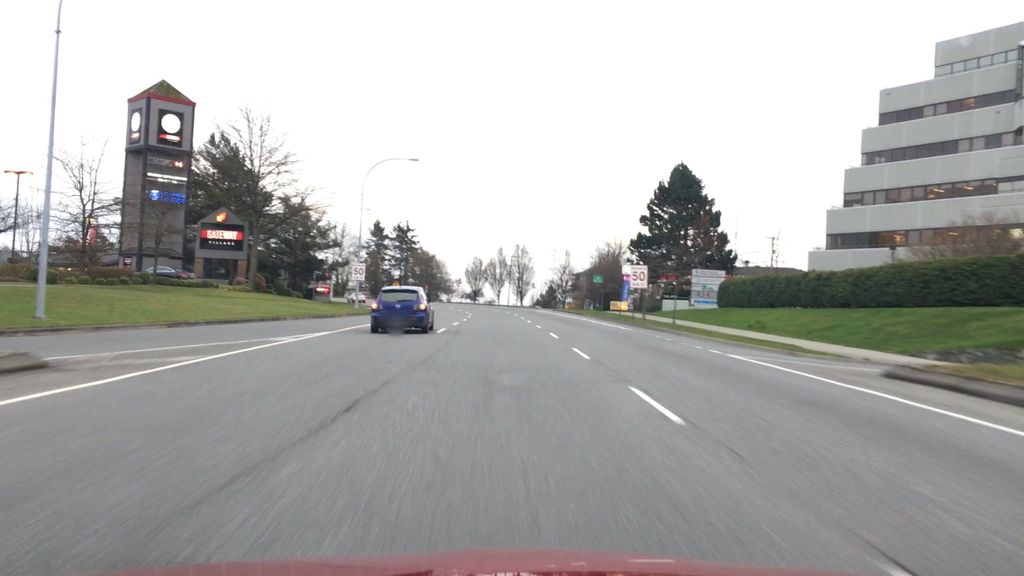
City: victoria